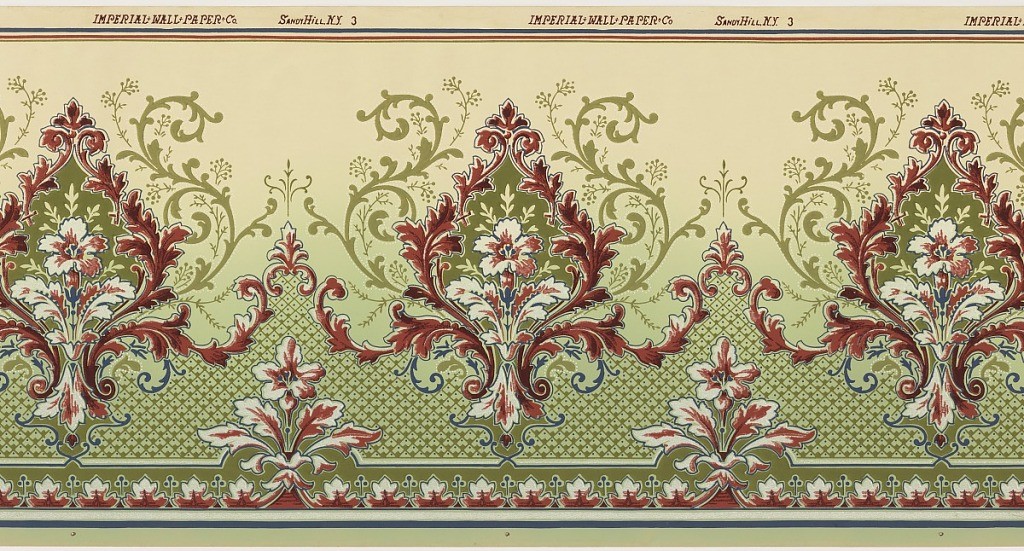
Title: Frieze
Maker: Imperial Wallcoverings Inc., American, founded 1901
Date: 1905–1915
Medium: Machine-printed paper, liquid mica
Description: Floral bouquet set within a foliate medallion. Band of foliate motif runs across bottom, interspersed with floral bouquets. The background shades from deep green at the bottom to a light yeloow-green at the top. Printed in shades of burgundy, green, and white.